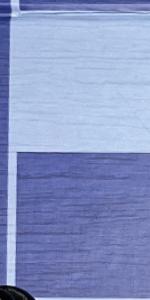
Label: Empty